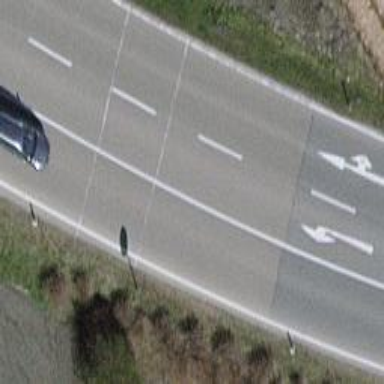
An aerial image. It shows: Uncontrolled zebra crossing with white markings on the road.